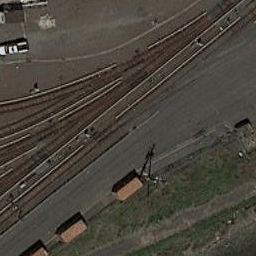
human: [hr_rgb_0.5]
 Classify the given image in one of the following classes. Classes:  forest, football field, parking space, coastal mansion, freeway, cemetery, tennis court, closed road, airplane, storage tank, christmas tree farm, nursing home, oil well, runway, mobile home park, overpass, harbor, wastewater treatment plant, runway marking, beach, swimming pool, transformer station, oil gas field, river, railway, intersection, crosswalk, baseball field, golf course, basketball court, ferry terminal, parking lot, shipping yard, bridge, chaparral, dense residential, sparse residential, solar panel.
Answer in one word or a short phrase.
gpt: railway